Interaction volume radius: 5 \u00c5
Interaction volume height: 30 \u00c5
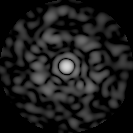
Disorder parameter: 0.8803